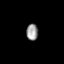
Tissue: prostate
Cell type: B cells
Senescence score: 0.6924
Nuclear area (px): 186
Mean DAPI intensity: 154.753